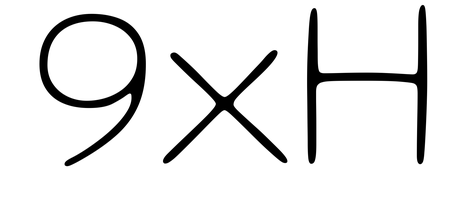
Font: Gluten_Thin